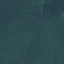
Land use / land cover class: Forest